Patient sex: M
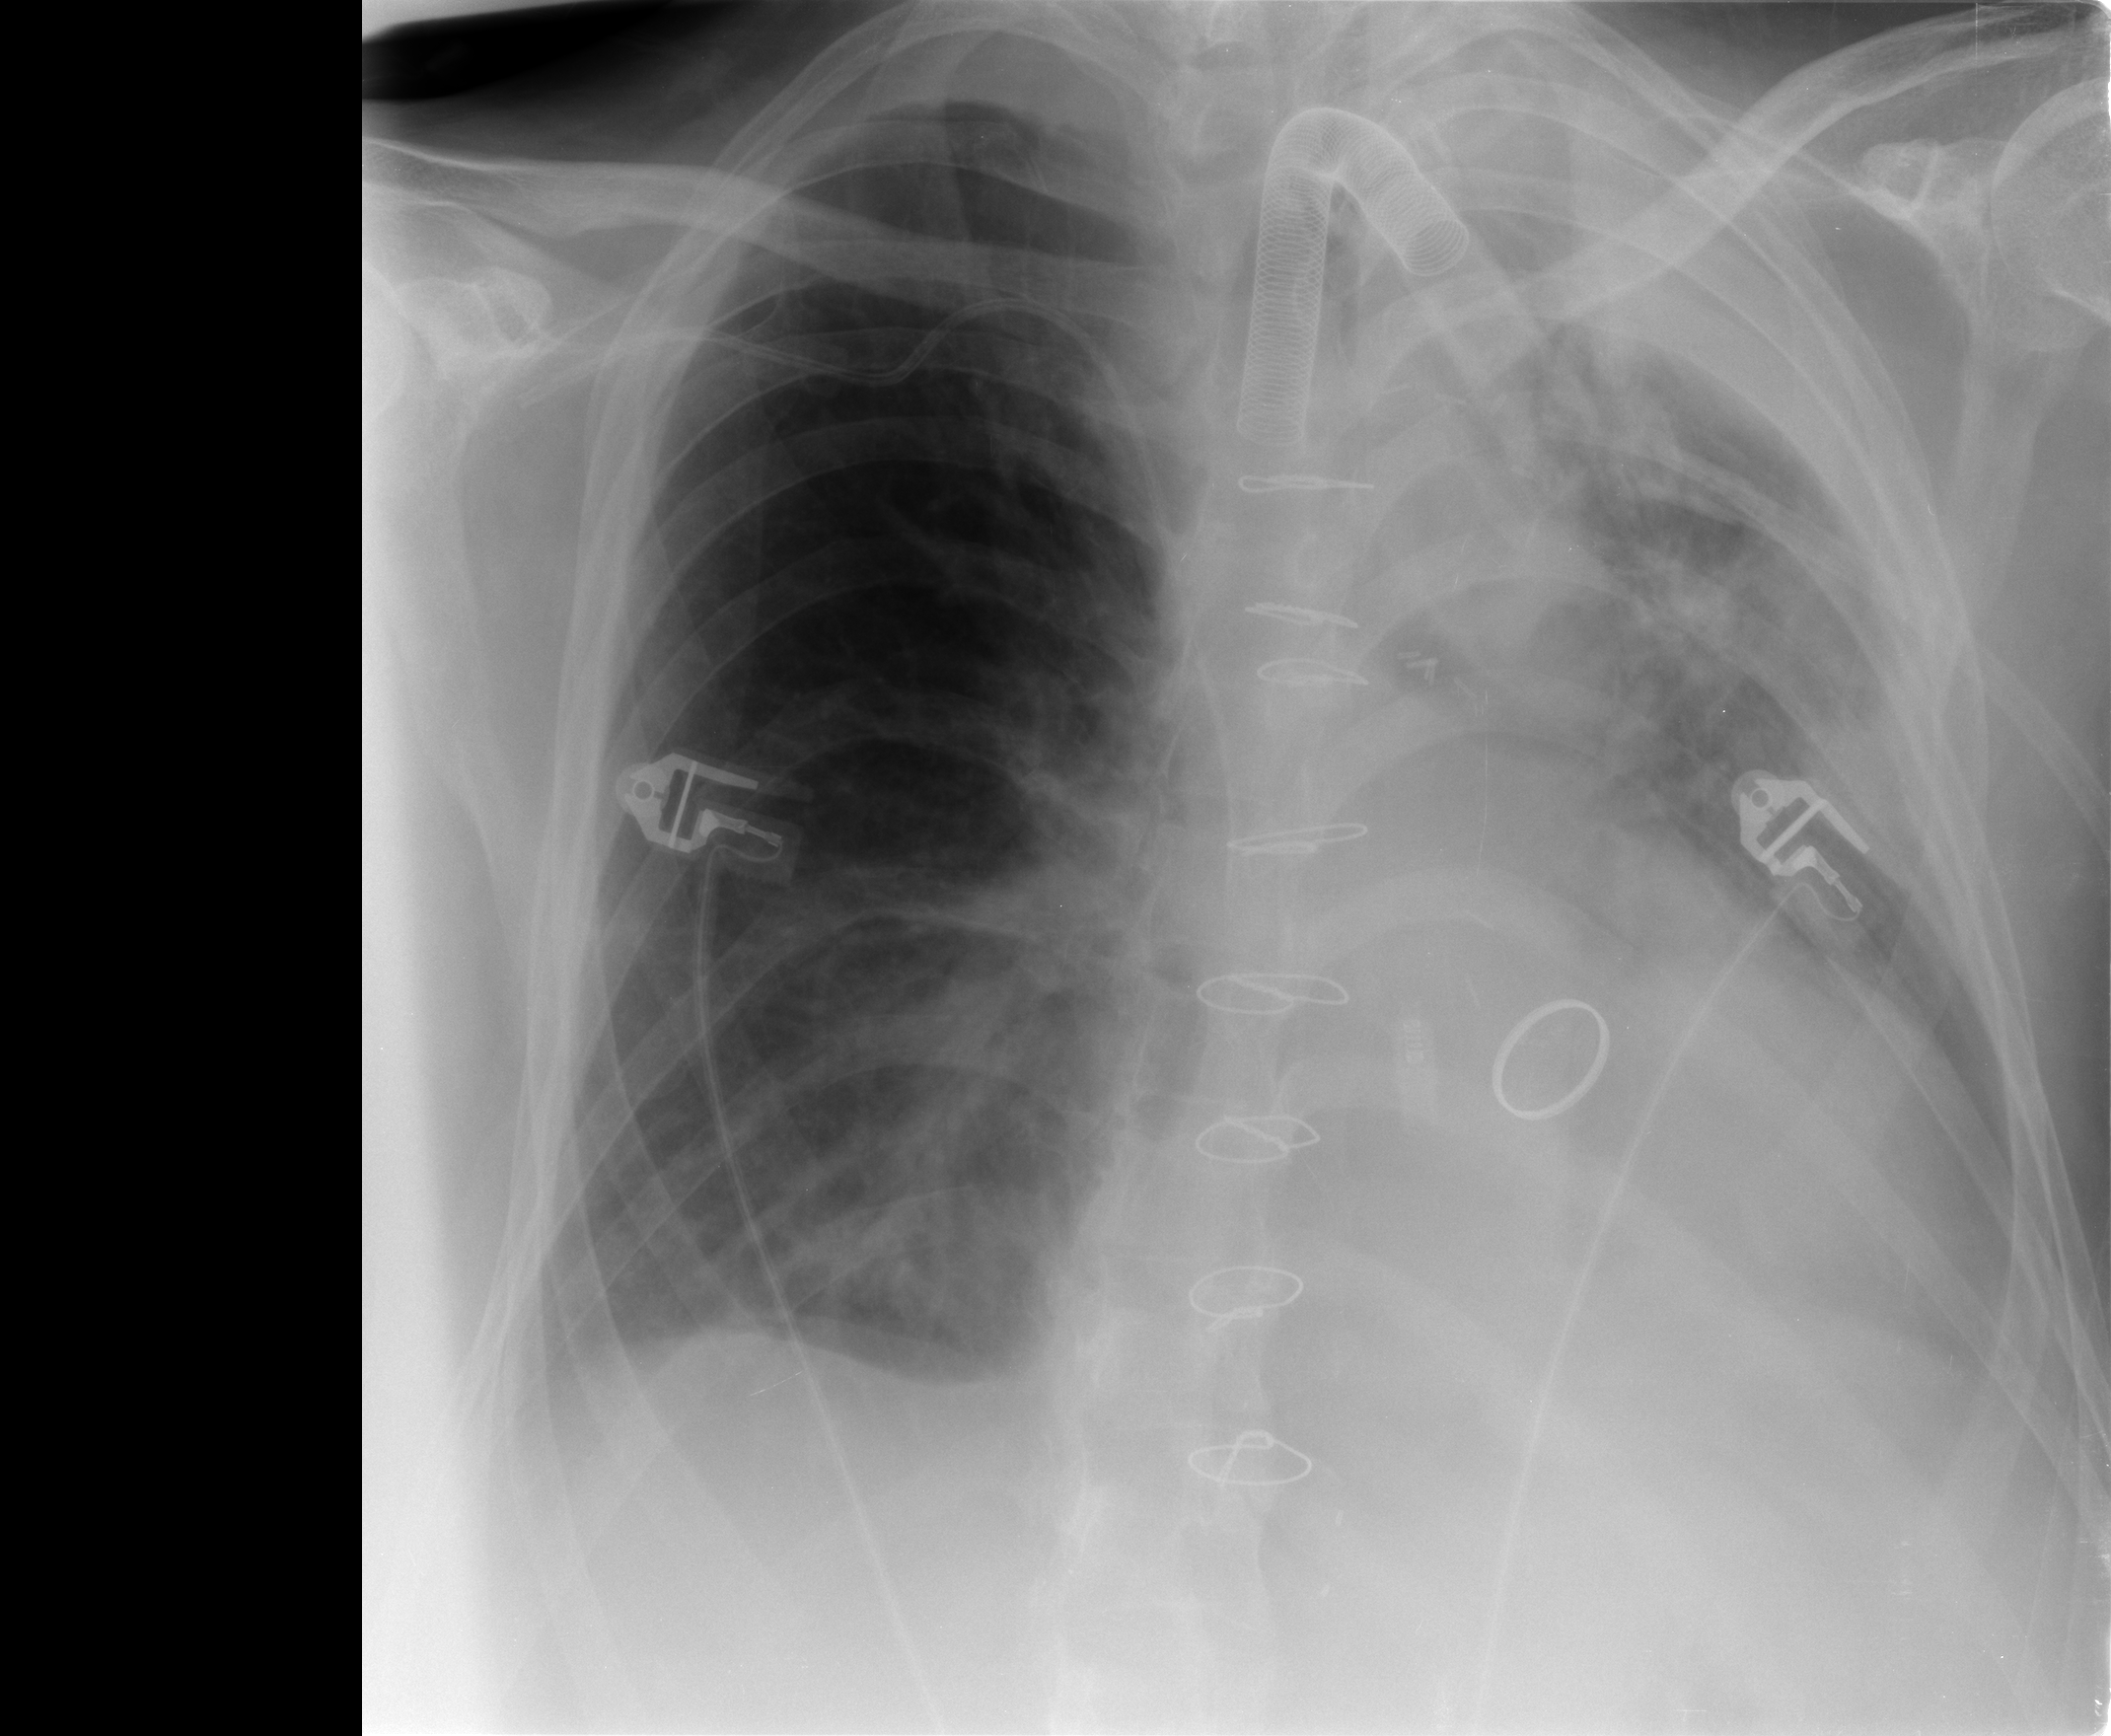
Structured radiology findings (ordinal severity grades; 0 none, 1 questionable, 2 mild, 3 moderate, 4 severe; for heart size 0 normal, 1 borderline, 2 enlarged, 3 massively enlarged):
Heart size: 2
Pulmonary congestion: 2
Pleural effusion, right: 2
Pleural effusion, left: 3
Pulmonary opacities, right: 0
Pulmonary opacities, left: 2
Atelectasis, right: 2
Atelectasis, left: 3